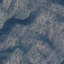
Land use / land cover class: HerbaceousVegetation